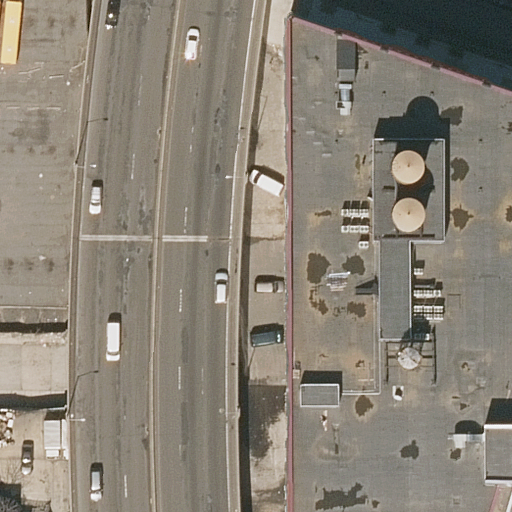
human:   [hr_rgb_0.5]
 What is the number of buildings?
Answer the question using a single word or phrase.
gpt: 1

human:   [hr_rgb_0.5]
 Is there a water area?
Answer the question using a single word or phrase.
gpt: no

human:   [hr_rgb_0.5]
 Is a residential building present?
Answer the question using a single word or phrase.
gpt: yes

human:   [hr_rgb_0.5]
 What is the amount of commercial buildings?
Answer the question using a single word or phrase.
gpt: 0

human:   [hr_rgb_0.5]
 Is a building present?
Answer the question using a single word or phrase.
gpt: yes

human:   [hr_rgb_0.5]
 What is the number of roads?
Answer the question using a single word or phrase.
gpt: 4

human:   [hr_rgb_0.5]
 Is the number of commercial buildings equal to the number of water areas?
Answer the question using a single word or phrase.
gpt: yes

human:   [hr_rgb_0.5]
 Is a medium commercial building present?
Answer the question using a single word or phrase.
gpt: no

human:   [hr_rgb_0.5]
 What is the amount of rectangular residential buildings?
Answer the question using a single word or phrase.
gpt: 1

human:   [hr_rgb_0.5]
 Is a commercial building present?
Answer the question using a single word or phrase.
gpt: no

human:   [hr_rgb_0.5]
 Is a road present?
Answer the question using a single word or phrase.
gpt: yes

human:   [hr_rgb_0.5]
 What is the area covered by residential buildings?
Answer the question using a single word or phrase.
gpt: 3m2

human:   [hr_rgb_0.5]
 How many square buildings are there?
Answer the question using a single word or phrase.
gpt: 0

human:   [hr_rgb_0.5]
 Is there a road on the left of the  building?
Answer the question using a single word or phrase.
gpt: yes

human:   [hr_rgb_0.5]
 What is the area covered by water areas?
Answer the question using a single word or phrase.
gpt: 0m2

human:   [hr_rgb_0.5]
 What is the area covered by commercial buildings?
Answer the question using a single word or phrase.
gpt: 0m2

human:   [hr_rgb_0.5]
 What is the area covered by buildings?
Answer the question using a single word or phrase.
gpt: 3m2

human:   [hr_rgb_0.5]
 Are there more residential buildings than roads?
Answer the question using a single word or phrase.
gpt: no

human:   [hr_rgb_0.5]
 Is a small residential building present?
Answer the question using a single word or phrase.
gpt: yes

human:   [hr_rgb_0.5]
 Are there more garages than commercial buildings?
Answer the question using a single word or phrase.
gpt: no

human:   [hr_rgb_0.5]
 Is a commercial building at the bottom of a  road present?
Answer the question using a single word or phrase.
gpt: no

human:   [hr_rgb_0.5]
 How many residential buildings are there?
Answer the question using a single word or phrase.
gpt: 1

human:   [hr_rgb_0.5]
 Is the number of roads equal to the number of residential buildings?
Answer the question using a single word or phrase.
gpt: no

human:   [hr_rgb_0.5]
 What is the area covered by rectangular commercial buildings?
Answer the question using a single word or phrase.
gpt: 0m2

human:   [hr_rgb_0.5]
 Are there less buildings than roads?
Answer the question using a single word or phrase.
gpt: yes

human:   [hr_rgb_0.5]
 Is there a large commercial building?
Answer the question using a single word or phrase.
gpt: no

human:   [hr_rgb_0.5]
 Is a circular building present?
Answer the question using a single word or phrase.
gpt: no

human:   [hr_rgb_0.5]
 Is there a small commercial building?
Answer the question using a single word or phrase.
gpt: no

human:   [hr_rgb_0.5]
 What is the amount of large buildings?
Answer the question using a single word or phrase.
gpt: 0

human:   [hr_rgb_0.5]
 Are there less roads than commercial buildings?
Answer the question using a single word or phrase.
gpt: no

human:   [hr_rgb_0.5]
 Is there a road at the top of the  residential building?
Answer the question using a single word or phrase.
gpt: yes

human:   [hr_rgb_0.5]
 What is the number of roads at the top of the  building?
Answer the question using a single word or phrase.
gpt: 4

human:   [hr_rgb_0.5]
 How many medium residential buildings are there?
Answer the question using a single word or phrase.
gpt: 0

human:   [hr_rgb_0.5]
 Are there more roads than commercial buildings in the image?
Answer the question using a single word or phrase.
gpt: yes

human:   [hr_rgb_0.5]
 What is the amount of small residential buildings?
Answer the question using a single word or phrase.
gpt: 1

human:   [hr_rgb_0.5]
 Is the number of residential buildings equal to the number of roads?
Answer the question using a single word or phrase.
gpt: no

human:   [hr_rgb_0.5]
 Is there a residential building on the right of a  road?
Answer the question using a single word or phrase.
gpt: yes

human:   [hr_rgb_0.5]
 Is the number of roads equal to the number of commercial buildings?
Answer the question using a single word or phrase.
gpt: no

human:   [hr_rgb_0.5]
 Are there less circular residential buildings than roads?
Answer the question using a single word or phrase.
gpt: yes

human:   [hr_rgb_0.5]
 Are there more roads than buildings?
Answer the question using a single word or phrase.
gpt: yes

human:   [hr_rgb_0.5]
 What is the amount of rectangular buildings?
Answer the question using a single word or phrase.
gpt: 1

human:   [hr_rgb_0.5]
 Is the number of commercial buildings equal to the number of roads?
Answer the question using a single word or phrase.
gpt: no

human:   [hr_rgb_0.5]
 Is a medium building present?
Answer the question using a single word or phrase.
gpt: no

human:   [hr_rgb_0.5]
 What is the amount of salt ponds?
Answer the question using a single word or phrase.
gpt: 0

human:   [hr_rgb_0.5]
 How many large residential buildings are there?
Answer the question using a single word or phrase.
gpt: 0

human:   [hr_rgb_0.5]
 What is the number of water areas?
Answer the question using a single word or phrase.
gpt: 0

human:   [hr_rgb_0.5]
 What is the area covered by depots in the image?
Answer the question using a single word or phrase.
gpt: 0m2

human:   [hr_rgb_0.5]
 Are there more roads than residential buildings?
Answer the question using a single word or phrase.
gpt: yes

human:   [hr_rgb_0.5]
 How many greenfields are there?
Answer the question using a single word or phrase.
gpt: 0

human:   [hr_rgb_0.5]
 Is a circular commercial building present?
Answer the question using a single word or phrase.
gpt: no

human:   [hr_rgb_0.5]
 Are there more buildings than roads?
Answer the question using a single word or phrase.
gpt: no

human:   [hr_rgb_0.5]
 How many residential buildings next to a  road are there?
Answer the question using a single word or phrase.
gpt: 1

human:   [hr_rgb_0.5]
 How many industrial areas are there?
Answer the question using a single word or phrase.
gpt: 0

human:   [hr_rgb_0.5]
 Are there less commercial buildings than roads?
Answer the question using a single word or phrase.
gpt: yes

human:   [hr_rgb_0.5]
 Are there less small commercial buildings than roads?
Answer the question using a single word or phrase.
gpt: yes

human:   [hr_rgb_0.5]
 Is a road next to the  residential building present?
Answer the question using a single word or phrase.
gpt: yes

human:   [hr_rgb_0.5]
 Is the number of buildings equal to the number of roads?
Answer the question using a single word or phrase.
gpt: no

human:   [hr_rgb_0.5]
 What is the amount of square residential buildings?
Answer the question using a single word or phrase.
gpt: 0

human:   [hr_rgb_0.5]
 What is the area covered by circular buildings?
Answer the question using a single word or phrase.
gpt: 0m2

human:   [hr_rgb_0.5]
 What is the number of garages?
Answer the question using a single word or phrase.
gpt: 0

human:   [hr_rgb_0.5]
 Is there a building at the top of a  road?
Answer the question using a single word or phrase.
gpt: no

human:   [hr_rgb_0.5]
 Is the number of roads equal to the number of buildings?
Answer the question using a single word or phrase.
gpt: no

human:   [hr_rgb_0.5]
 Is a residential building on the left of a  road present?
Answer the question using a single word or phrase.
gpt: no

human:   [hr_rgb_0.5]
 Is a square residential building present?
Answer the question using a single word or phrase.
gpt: no